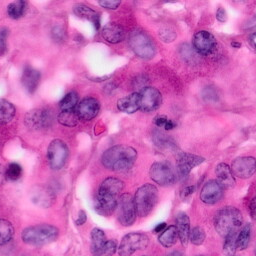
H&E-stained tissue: Pancreatic